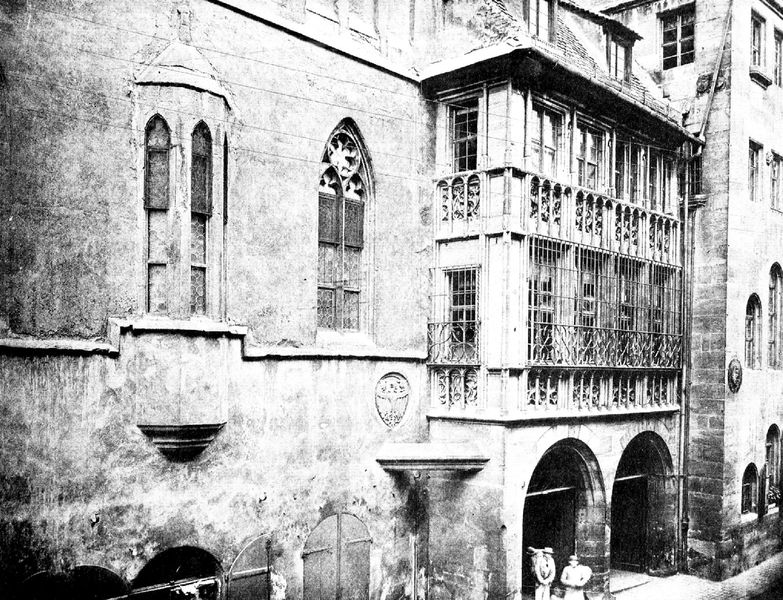
Titel: Altes Nürnberger Rathaus
Standort: Nürnberg (EU - D - B)
Schlagwörter: weiß, menschen, fenster, grau, schwarz, stützen, szene, gebäude, haus, leute, wand, architektur, stein, gitter, kirche, gotik, balkon, ecke, bogen, fassade, mauer, rundbogen, steinmetz, tor, anbau, foto, fotografie, eingang, erker, außen, gehsteig, hauswand, torbogen, regenrinne, schwarz-weiß, kathedrale, portal, wappen, rosette, spitzbogen, triforium, tempel, stange, historisch, aufriss, giebelfenster, seiteneingang, balustraden, außenaufnahme, außenfassade, strße, geisms, 20. jahrhundert, kaus, historsich